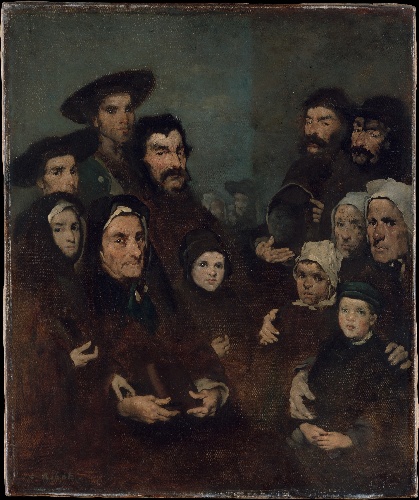
Title: Breton Fishermen and Their Families
Artist: Théodule-Augustin Ribot
Artist bio: French, Saint-Nicolas-d'Attez 1823–1891 Colombes
Date: possibly ca. 1880–85
Object type: Painting
Classification: Paintings
Medium: Oil on canvas
Dimensions: 21 3/4 x 18 1/4 in. (55.2 x 46.4 cm)
Department: European Paintings
Credit line: Bequest of Catherine D. Wentworth, 1948
Accession year: 1948
Repository: Metropolitan Museum of Art, New York, NY
Tags: Boys|Girls|Men|Women|Family|Portraits